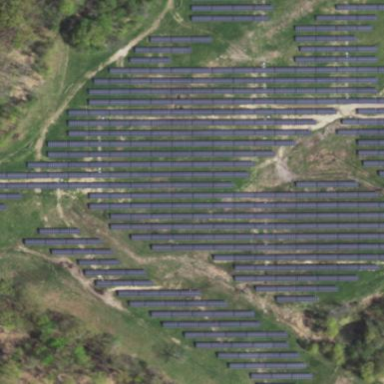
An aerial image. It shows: Solar power plant with photovoltaic technology generating electricity.